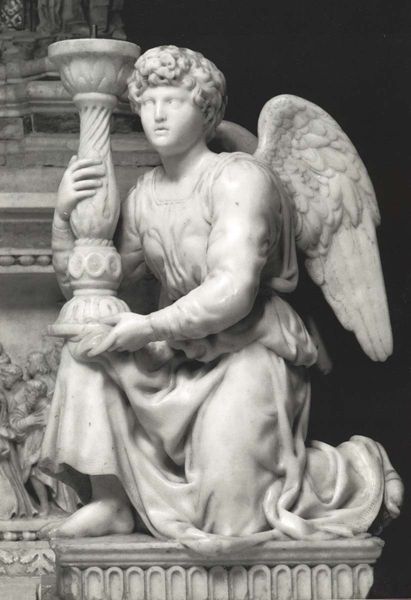
Titel: Arca di S. Domenico
Künstler: Niccolò dell’ Arca
Standort: Bologna, S. Domenico (EU - I)
Schlagwörter: flügel, fuß, körper, mann, weiß, grau, marmor, schwarz, säule, augen, sockel, stein, kirche, figur, gewand, locken, engel, skulptur, füße, knie, foto, fotografie, schwarzweiss, knien, kerzenhalter, knieend, fackel, mamor, kniet, fotograife, fackelträger, ängel